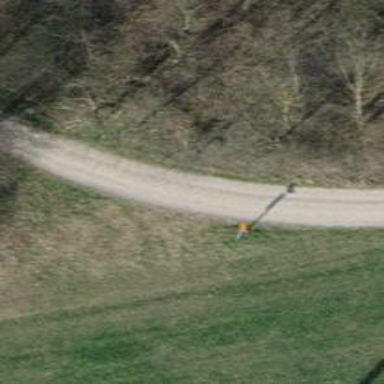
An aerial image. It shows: Guidepost providing information.